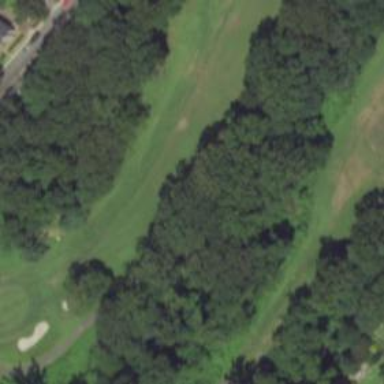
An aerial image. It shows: Golf hole.